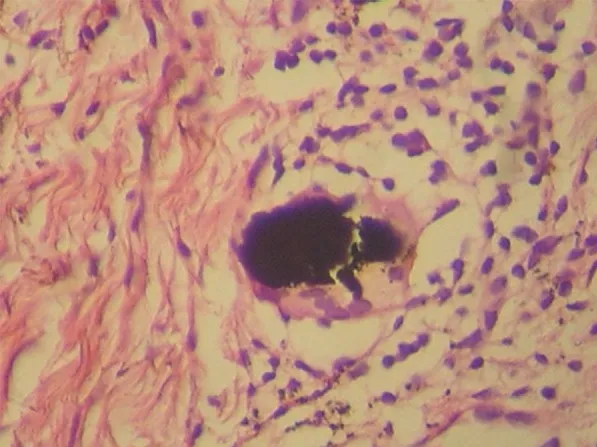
Multinucleated giant cells phagocyting brownish-black pigments (Hematoxylin and
eosin, x400).
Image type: pathology (h&e)